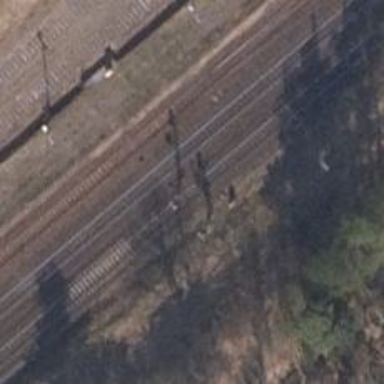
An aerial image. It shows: Railway signal.